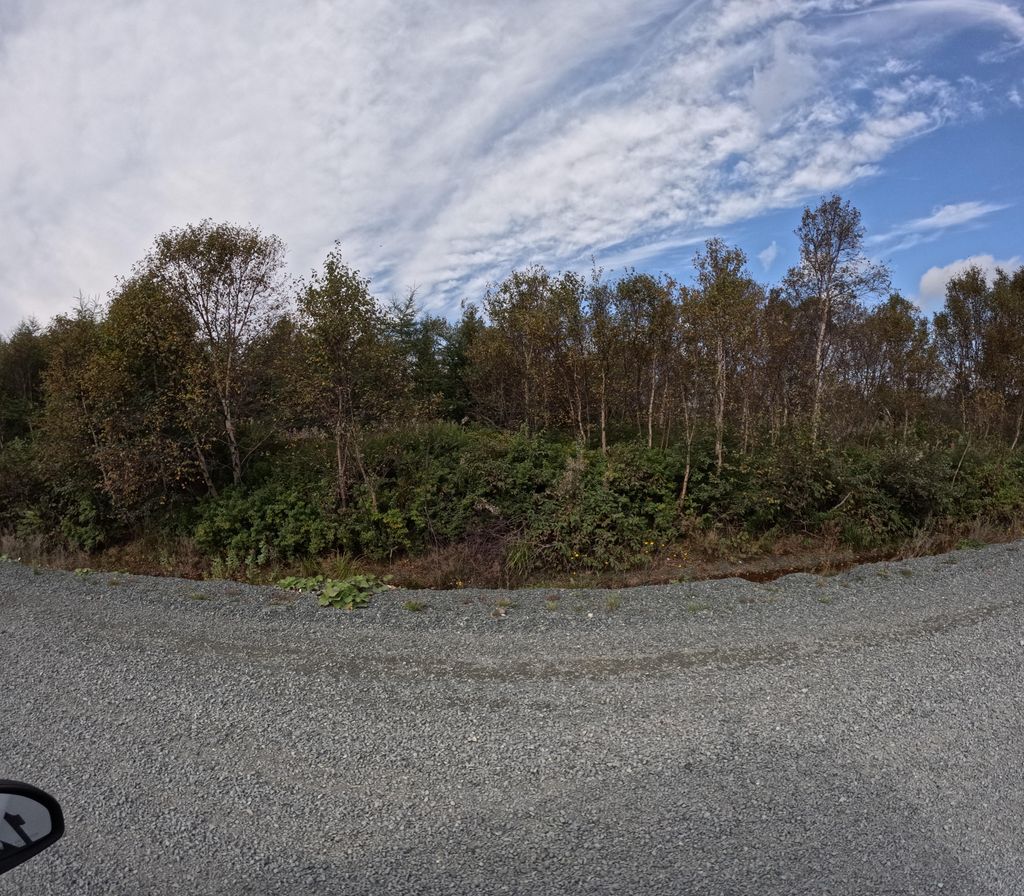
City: st_johns